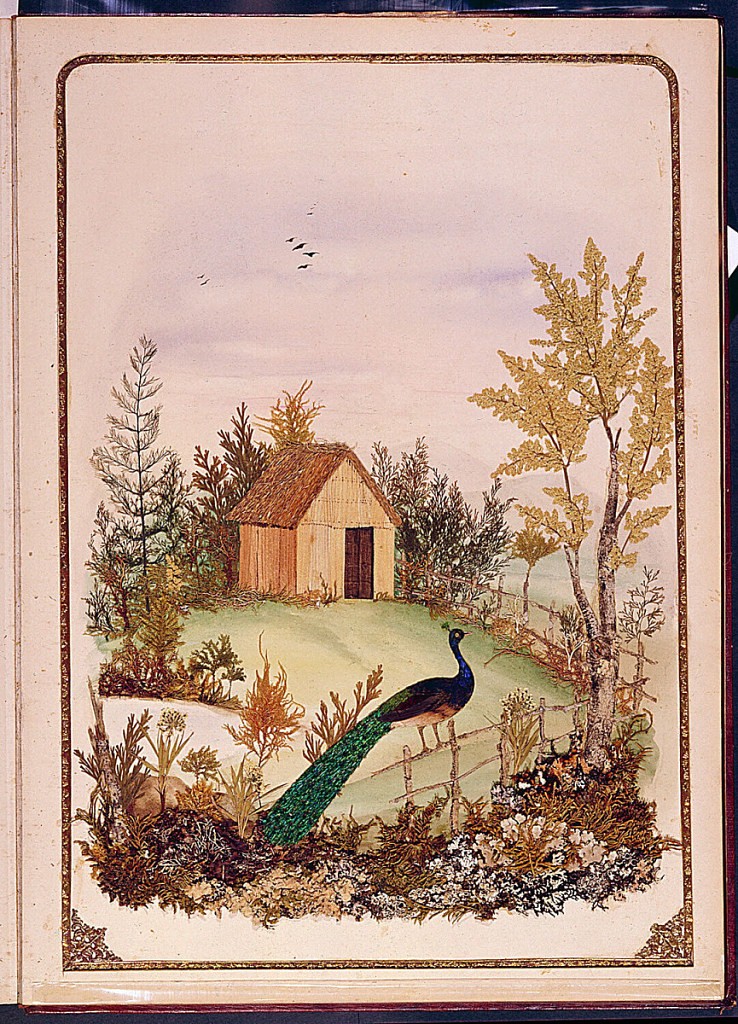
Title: Album Pintoresco Herbario
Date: ca. 1872
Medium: Pressed flowers in purple leather binding studded with mother-of-pearl
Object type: Ephemera
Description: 1960-128-3: Album of pressed flower pictures.  Large quarto, t...;     1960-128-3-1: Album of pressed flower pictures.  Large quarto, t...;     1960-128-3-2: Album of pressed flower pictures.  Large quarto, t...;     1960-128-3-3: Album of pressed flower pictures.  Large quarto, t...;     1960-128-3-4: Album of pressed flower pictures.  Large quarto, t...;     1960-128-3-5: Album of pressed flower pictures.  Large quarto, t...;     1960-128-3-6: Album of pressed flower pictures.  Large quarto, t...;     1960-128-3-7: Album of pressed flower pictures.  Large quarto, t...;     1960-128-3-8: Album of pressed flower pictures.  Large quarto, t...